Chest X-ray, AP view. Patient: 53 years old, sex M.
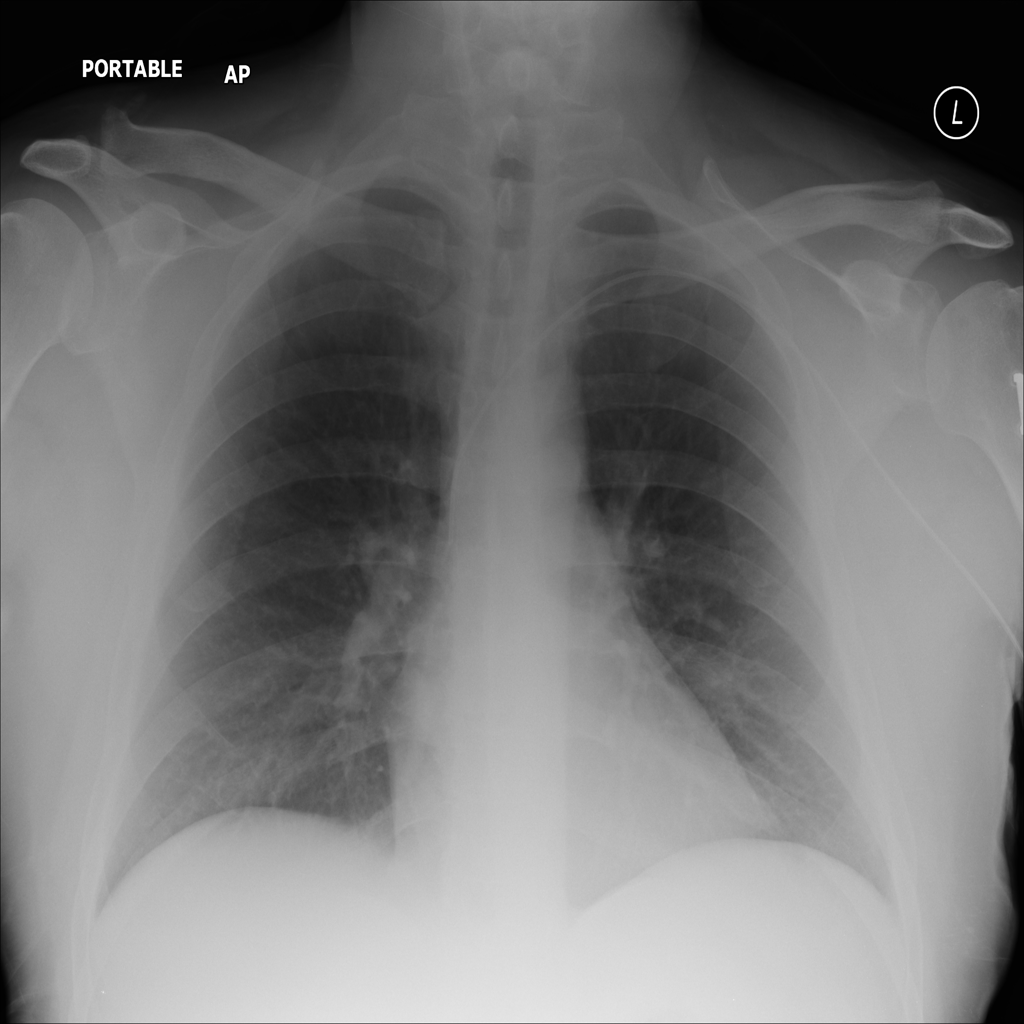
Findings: No Finding